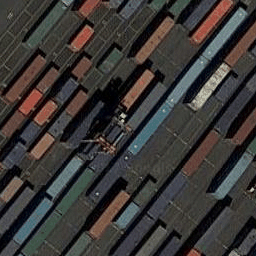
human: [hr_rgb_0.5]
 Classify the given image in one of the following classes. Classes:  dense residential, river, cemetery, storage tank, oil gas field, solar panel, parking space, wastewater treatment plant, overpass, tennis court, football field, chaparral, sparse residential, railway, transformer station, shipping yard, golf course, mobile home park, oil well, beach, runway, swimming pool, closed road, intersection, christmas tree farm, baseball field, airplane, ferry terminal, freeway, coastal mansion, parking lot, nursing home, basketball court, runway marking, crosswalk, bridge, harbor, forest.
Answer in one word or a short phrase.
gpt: shipping yard